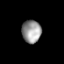
Tissue: prostate
Cell type: NK cells
Senescence score: 0.2466
Nuclear area (px): 430
Mean DAPI intensity: 150.681